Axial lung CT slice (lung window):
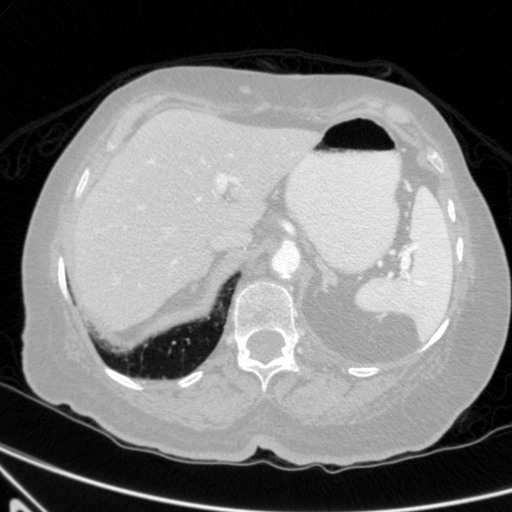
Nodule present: no